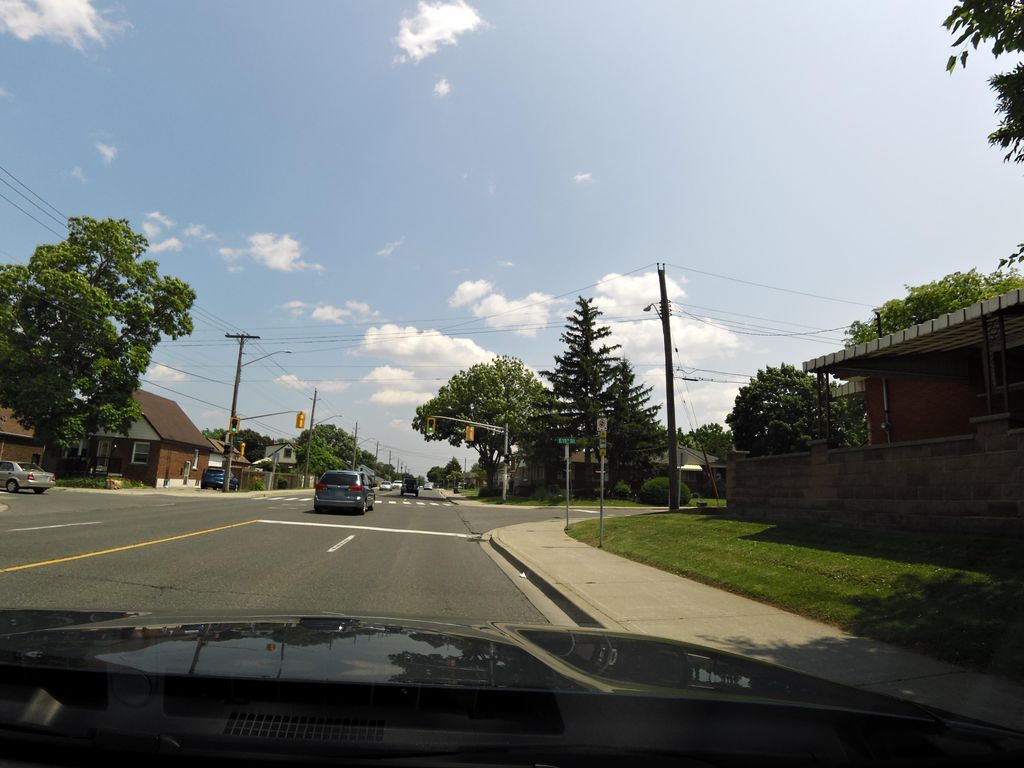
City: hamilton